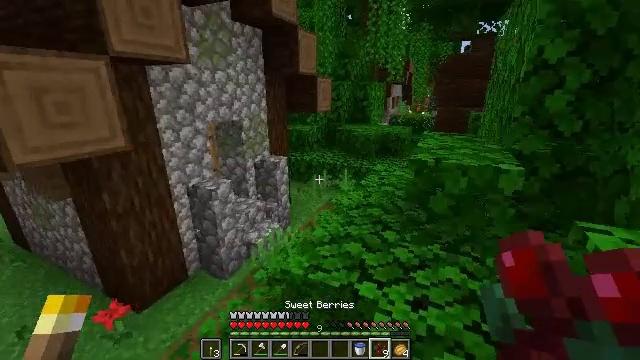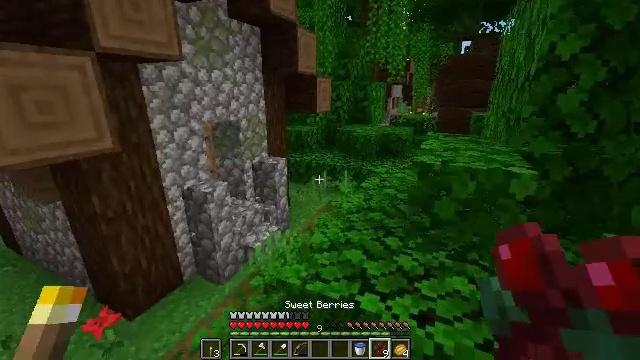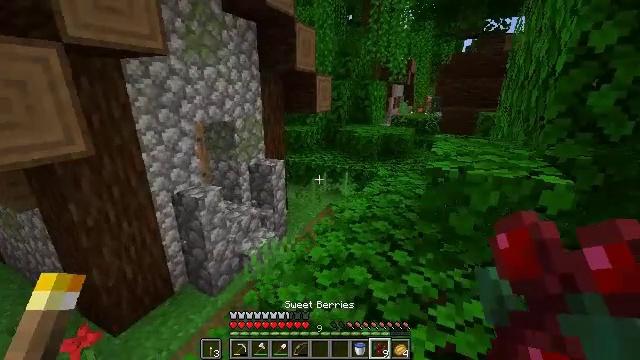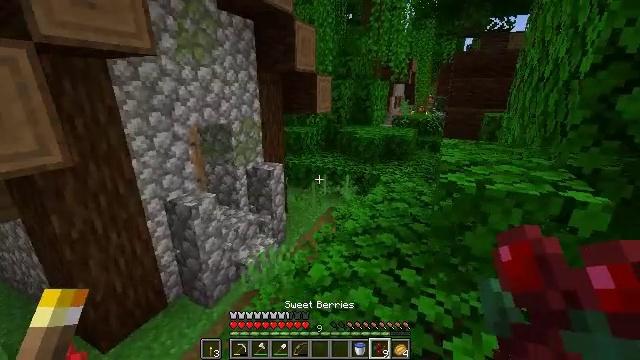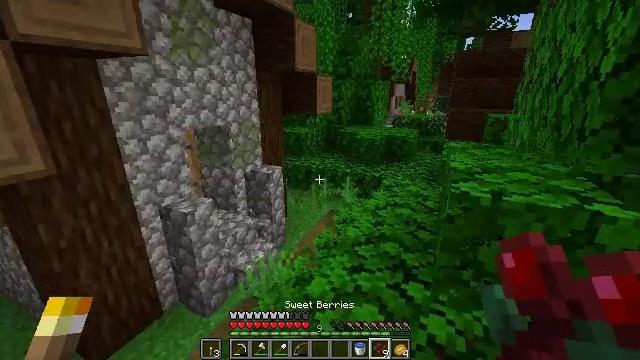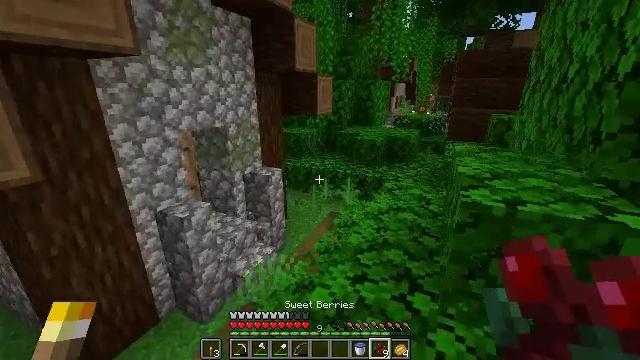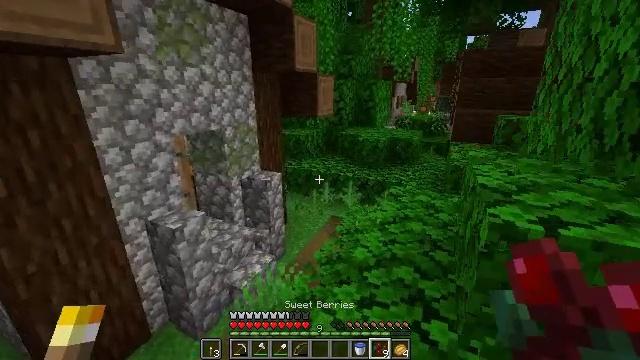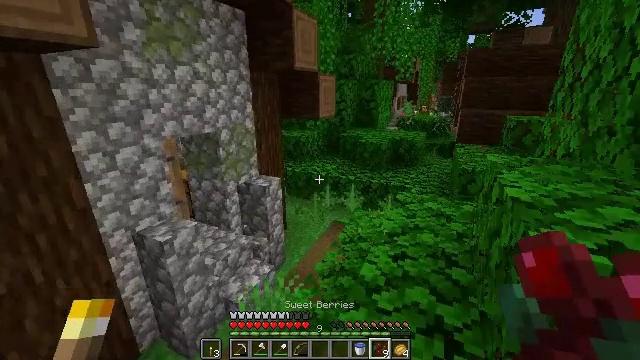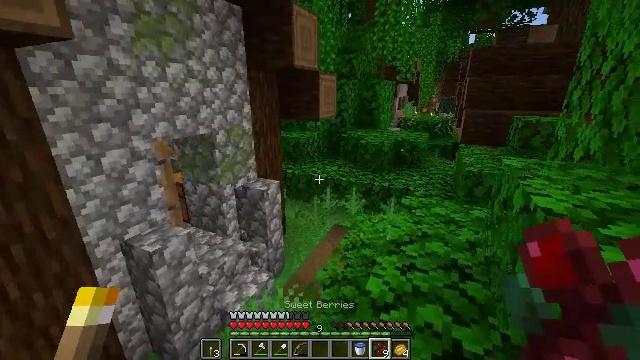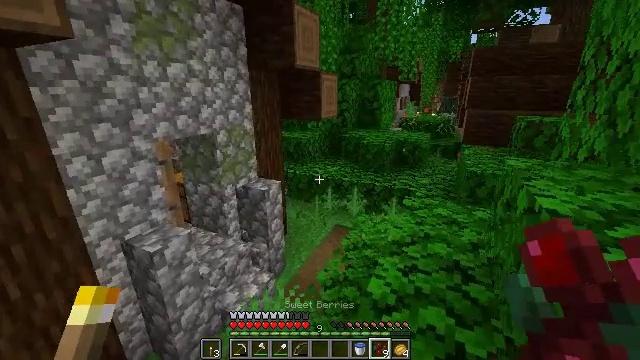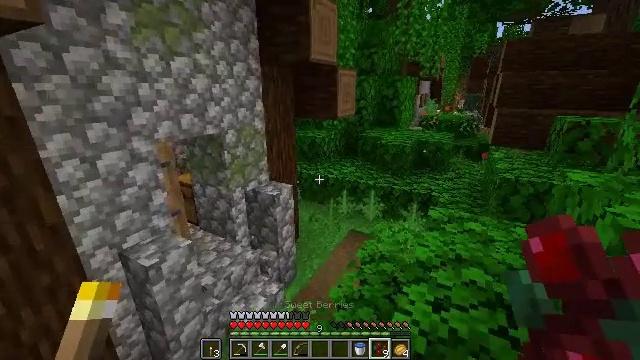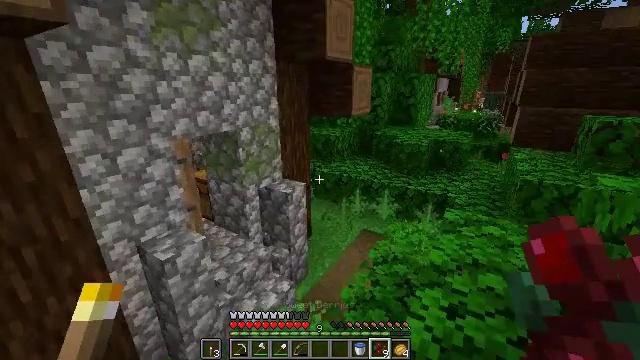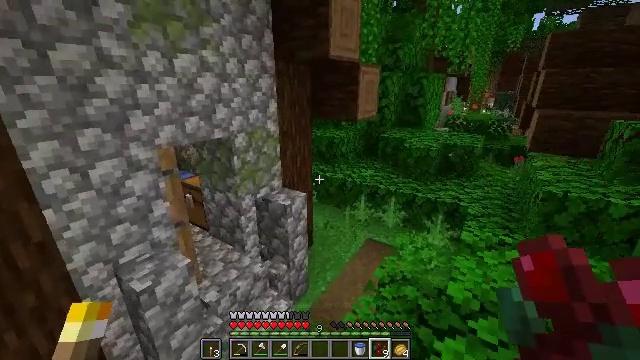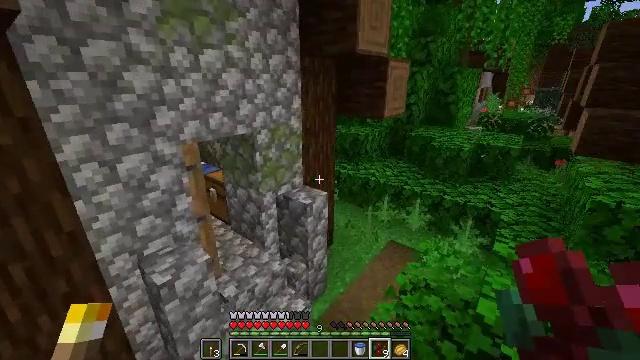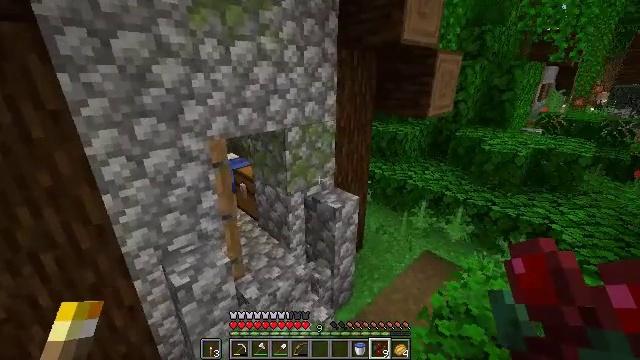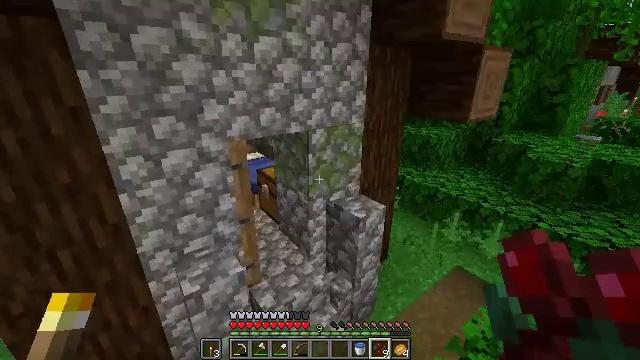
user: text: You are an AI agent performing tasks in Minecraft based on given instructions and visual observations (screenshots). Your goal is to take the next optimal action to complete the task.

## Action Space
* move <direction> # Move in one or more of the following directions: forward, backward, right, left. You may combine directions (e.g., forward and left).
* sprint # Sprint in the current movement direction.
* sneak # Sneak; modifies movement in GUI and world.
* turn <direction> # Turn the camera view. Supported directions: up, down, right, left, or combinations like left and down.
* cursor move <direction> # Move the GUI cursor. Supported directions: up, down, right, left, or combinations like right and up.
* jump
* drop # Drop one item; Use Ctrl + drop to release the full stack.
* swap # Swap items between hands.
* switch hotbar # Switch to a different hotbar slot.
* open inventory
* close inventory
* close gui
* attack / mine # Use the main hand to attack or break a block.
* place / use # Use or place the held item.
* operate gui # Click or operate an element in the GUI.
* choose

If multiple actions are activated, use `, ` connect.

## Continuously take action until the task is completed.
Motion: motion action
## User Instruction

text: Break the blue bed to move it.
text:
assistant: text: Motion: move forward
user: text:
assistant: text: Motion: move forward
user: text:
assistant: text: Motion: move forward
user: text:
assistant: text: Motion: move forward
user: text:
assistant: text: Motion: move forward
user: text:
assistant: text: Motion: move forward
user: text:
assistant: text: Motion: move forward
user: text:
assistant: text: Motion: move forward
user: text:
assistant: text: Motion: move forward
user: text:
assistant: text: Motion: move forward, turn left
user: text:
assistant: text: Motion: move forward, turn left
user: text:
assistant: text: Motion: move forward, turn left
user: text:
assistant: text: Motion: move forward, turn left
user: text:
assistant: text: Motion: move forward, turn left and down
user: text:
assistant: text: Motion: move forward, turn left
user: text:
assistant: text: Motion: move forward, turn left
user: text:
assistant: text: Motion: move forward
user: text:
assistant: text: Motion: move forward, turn left
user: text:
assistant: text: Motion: move forward, turn left
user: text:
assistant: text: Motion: move forward, turn left and up
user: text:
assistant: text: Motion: move forward, turn left and up
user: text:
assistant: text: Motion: move forward, turn left and up
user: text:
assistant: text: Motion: move forward
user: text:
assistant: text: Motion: move forward
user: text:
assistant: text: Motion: move forward
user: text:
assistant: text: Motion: move forward and move right
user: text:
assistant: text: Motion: move forward and move right
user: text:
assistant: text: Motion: move forward and move right, turn down
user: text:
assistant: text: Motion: move forward and move right, turn down
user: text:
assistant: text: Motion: move forward, turn left